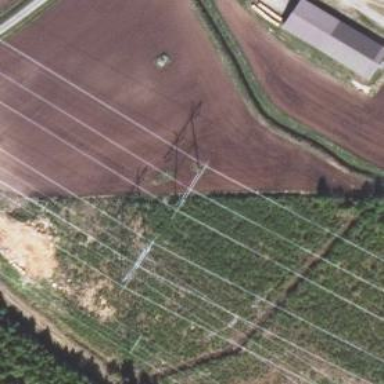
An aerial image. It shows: H-frame power tower design.